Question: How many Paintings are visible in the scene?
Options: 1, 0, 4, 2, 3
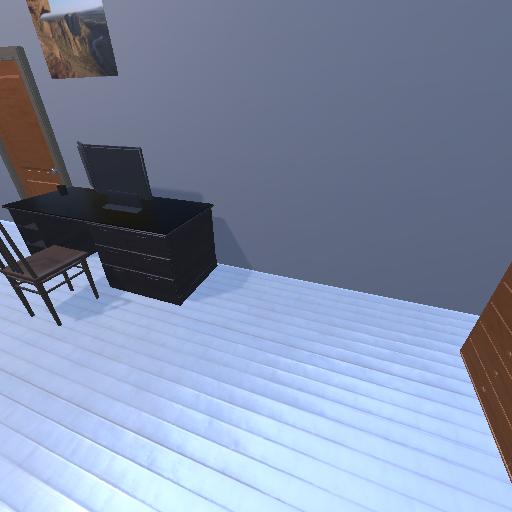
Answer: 1